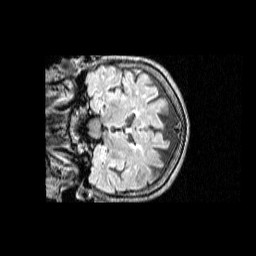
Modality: FLAIR
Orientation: coronal
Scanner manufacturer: siemens
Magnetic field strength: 1.5 T
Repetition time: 6 s
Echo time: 0.355 s